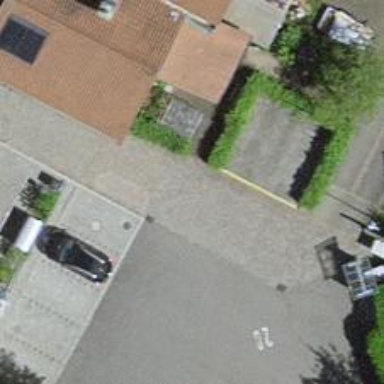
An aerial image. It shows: Living street paved with paving stones.